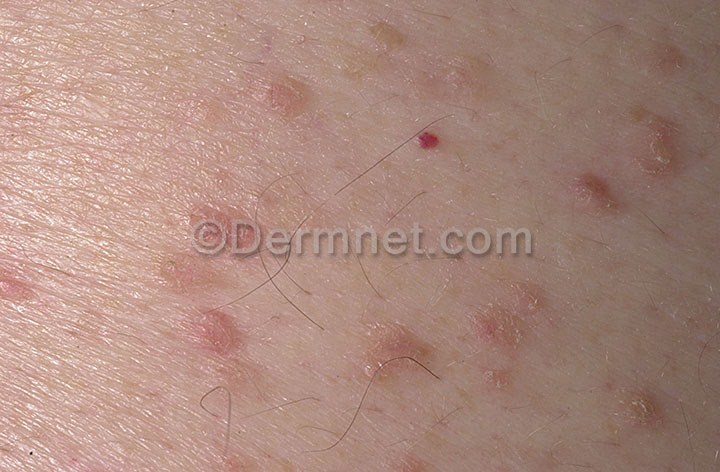
Disease: Bullous Disease Photos